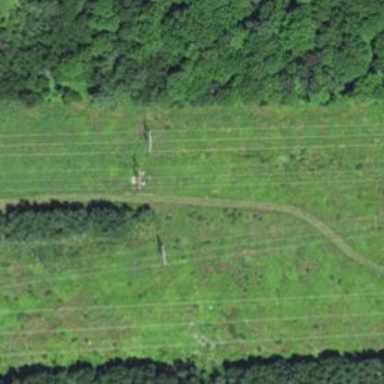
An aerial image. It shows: H-frame designed tower for power lines.